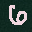
Label: 6